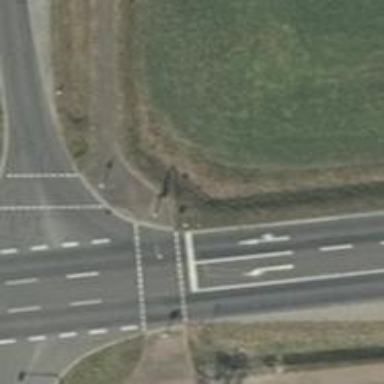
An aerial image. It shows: Road with traffic signals at crossing.